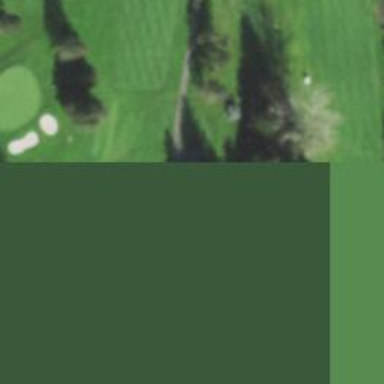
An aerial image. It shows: Path for golf carts.